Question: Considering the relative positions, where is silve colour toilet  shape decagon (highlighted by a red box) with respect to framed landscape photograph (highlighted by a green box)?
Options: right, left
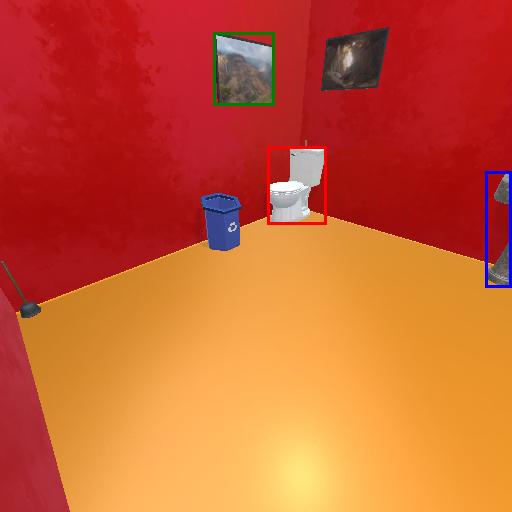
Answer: right